Question: I created a webpage in my mac. I tested it with the common browsers, like Chrome, FF and Safari. It is perfect. I just got the opportunity to test the website in IE. It looks disastrous- The logo has gone too much to the right. I believe its the floats that's causing this. I'm posting some codes here, hoping to get some help from the experts here. Pls help me. Thanks!
'''
<!DOCTYPE html>
<html>
<head>
<title></title>
<meta http-equiv="Content-Type" content="text/html; charset=UTF-8">
<style>
*{
margin:0px; padding:0px;
font-family: Tahoma, sans-serif;
font-size: 11px;
}
root {
display: block;
}
html, body, form, h1, h2, h3, h4, ul, li {
margin: 0;
padding: 0;
}
body {
margin: 0 auto;
text-align: center;
width:780px;
}
#top_bkg {
padding:0;
margin:0 auto;
background-color:#009933;
width:780px;
height:101px;
}
#top_bkg2 {
background-color:#009933;
width:780px;
height:99px;
}
#logo {
float:left;
line-height: 1%;
margin-top:-132px;
background-color:red;
width:569px;
height:109px;
background-repeat:no-repeat;
background-position:bottom right;
}
</style>
</head>
<body>
<div id="top_bkg">
</div> <!--end of top_bkg-->
<div id="top_bkg2">
</div> <!--end of top_bkg2-->
<div id="logo">
</div> <!--end of logo-->
</body>
</html>
'''
This is how it looks like in IE:

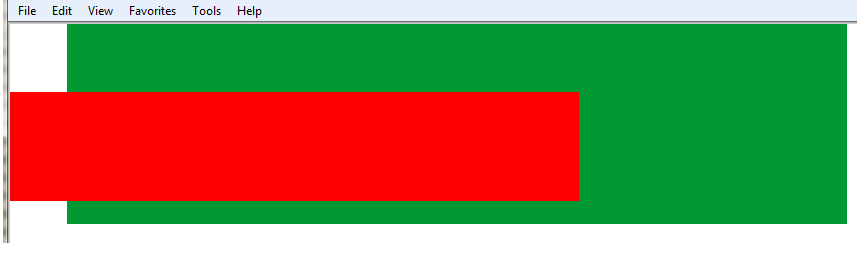
Answer: instead of setting width to body, you can create a wrapper like
'<div id="wrapper"></div>' and set width for wrapper, and also its not good practice to give margin in minus values, and also you had set the width and height for each divs, thats why its looks like that in IE. and please make correction then will looks good in IE though you may need to make some correction with respect to margin and padding for IE.